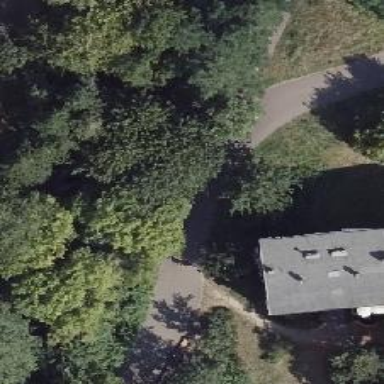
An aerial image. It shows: Asphalt path.